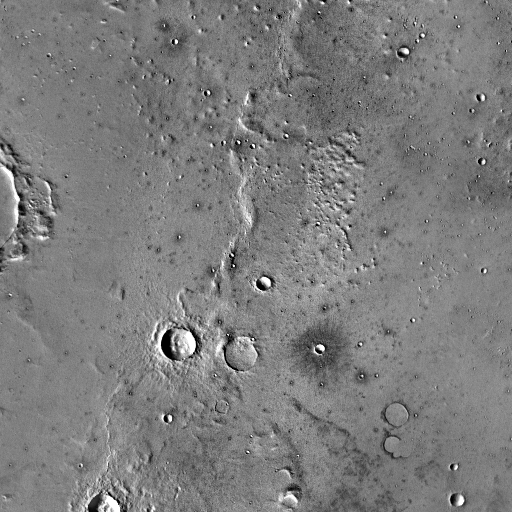
Crater classes present: Background, Other, Layered, Buried, Secondary